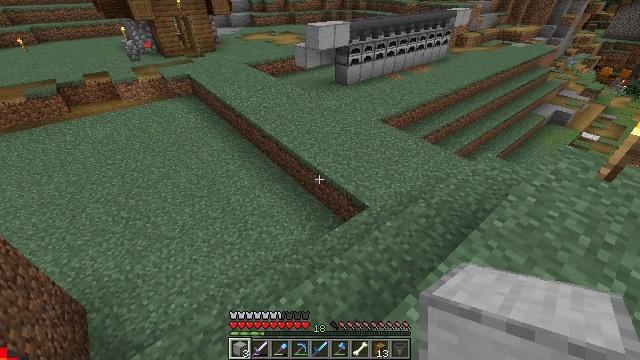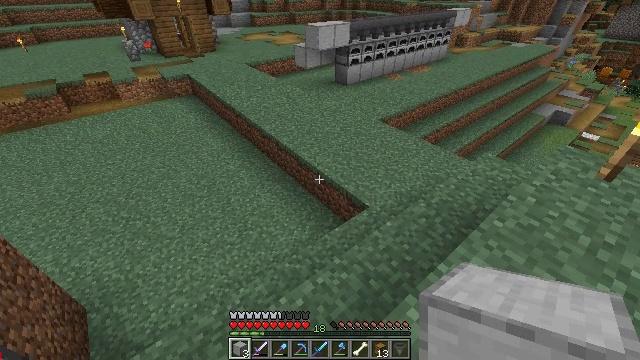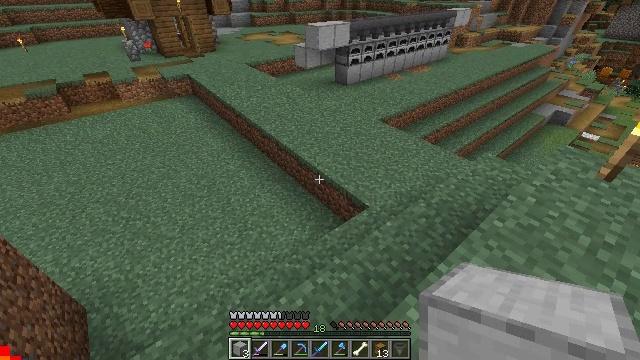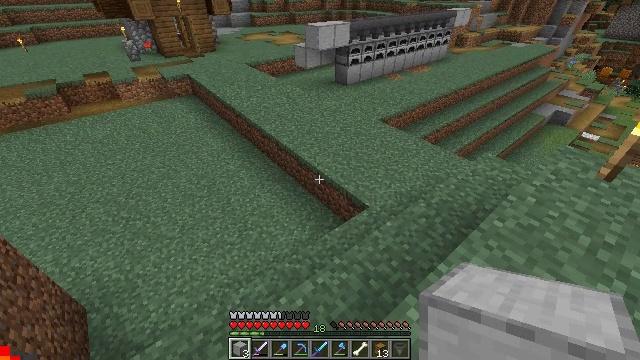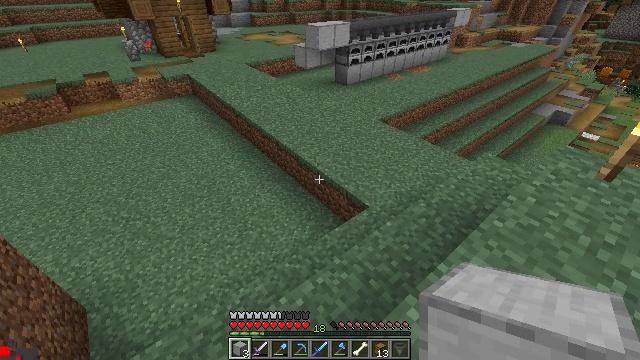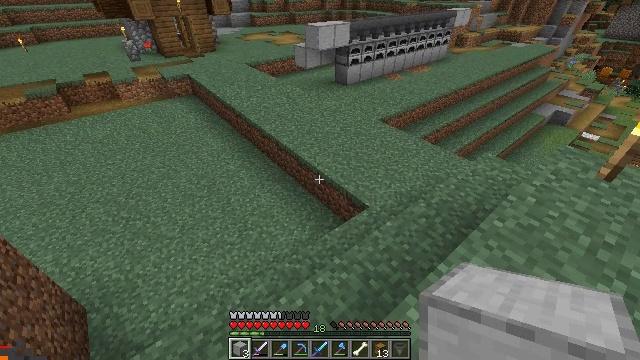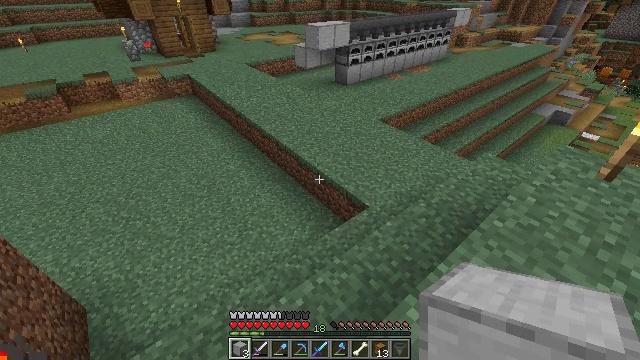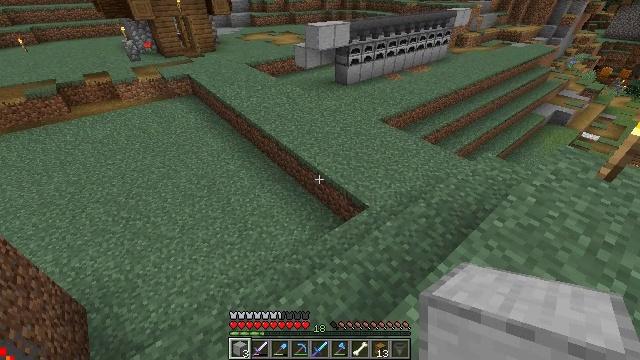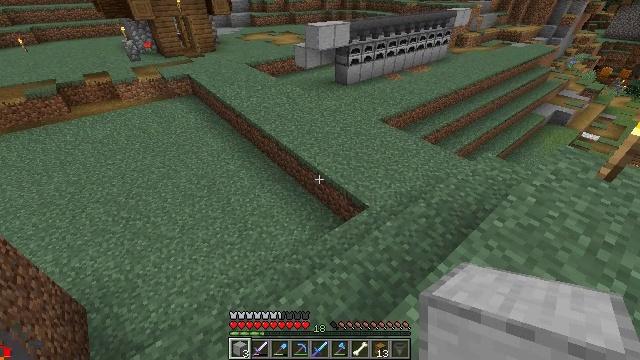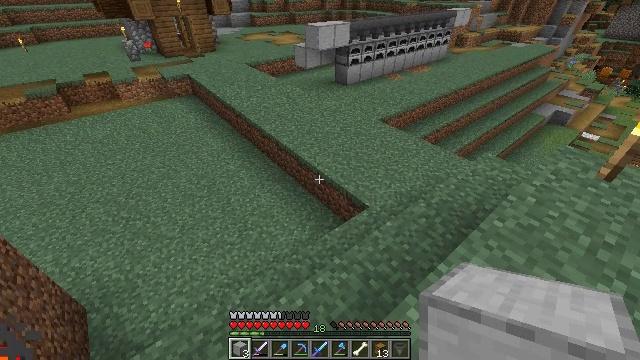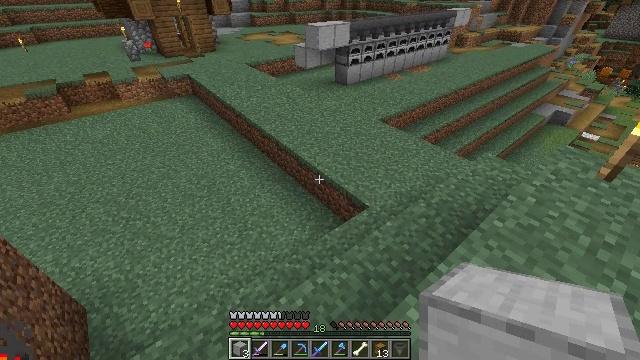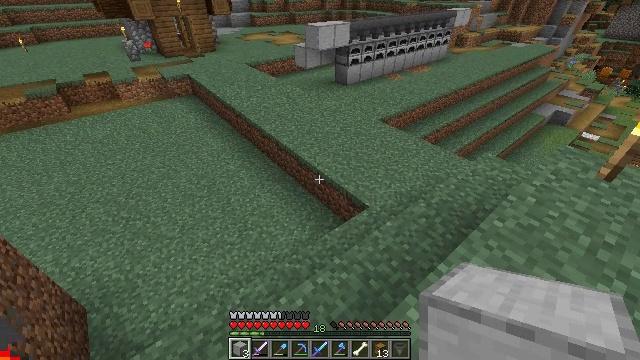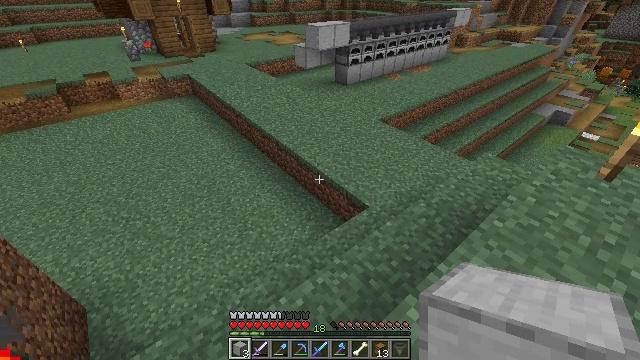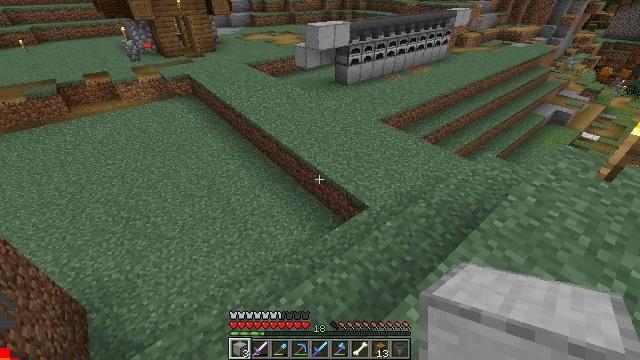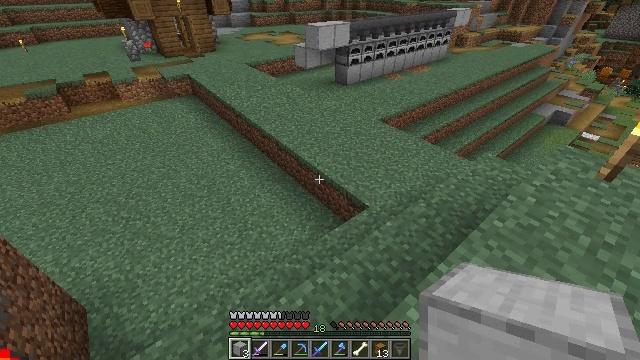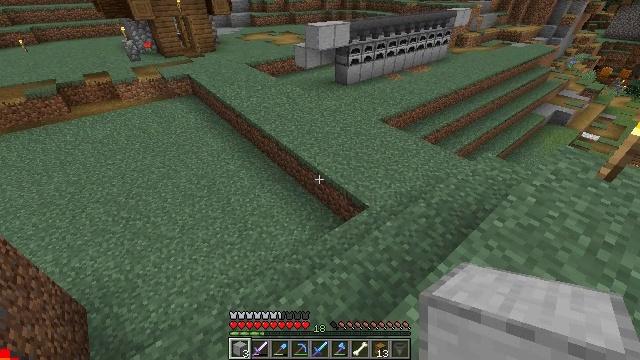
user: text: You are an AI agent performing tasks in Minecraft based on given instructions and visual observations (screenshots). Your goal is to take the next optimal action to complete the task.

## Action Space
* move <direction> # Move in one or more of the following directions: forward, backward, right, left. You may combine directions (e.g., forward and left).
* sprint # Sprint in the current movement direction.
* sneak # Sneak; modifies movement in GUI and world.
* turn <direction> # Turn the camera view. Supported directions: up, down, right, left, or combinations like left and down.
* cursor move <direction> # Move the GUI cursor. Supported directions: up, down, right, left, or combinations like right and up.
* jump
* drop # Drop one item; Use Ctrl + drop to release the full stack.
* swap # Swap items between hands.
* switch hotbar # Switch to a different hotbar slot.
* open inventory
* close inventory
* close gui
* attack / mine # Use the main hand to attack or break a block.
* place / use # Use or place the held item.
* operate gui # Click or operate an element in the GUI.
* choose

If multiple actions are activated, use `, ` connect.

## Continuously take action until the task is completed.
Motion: motion action
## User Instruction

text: Open the furnace and craft a smooth stone.
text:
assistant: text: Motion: no_op
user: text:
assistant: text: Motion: no_op
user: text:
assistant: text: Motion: no_op
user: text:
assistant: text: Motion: no_op
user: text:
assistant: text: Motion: no_op
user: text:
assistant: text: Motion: no_op
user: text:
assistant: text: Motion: no_op
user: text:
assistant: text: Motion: no_op
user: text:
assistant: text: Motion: no_op
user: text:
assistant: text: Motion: no_op
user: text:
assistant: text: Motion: no_op
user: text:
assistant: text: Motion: no_op
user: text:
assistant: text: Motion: no_op
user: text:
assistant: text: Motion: no_op
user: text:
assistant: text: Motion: no_op
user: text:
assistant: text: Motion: no_op
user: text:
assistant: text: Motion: no_op
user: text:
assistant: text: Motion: no_op
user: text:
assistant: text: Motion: no_op
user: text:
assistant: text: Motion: no_op
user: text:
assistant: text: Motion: no_op
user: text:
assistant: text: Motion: no_op
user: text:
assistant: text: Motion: no_op
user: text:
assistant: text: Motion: no_op
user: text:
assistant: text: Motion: no_op
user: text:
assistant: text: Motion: no_op
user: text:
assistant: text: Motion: no_op
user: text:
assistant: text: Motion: no_op
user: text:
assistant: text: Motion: no_op
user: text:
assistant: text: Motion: no_op